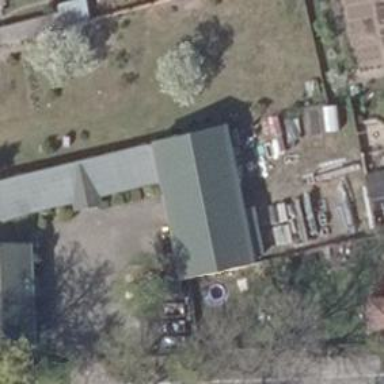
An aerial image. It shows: Industrial building with gabled roof.